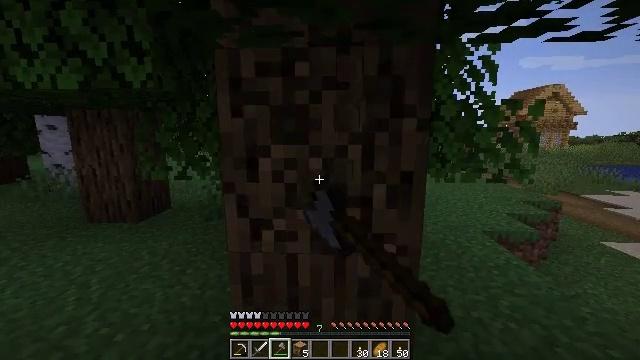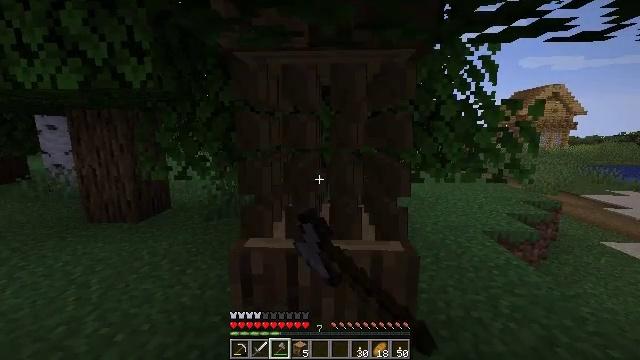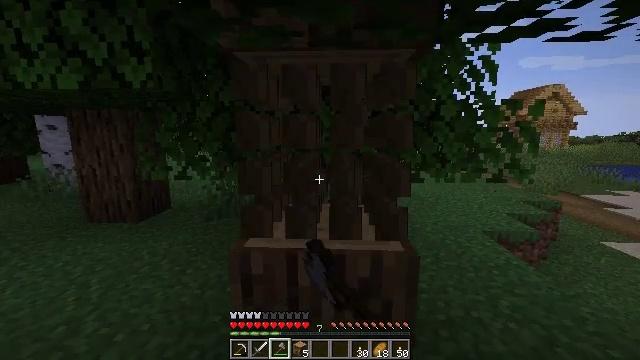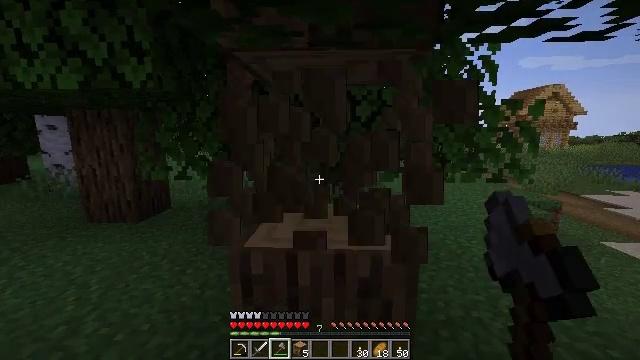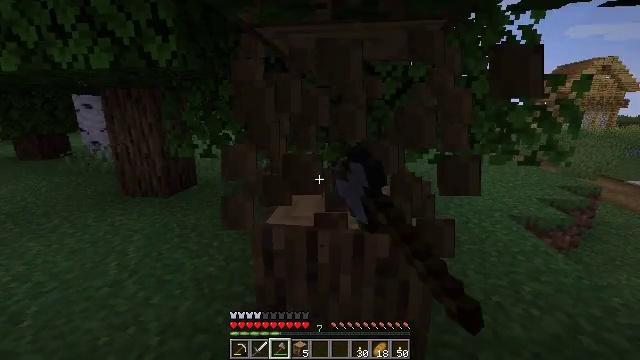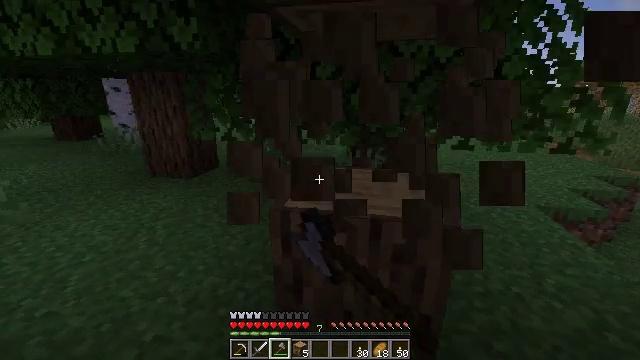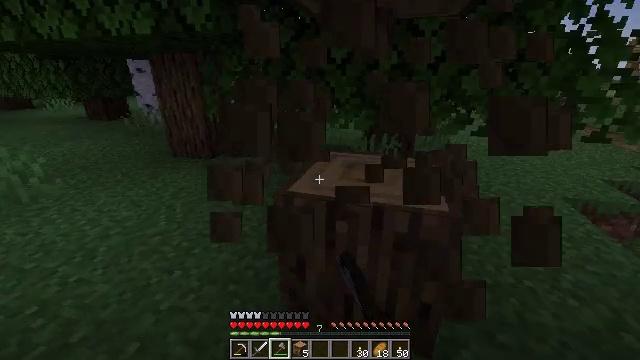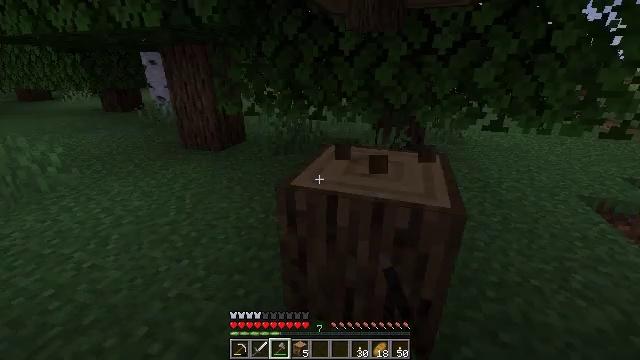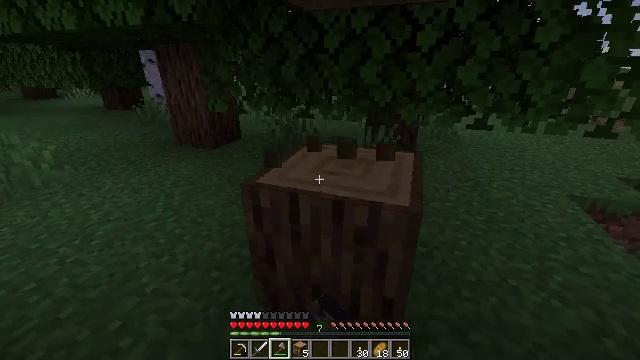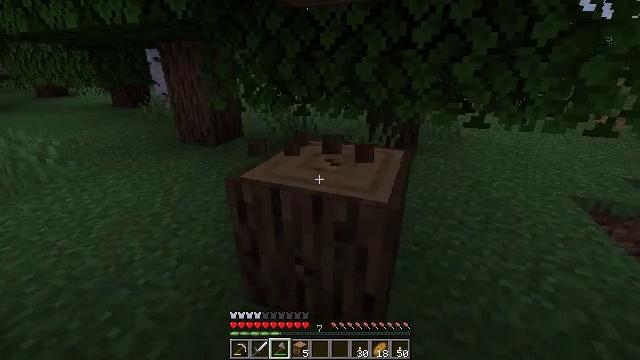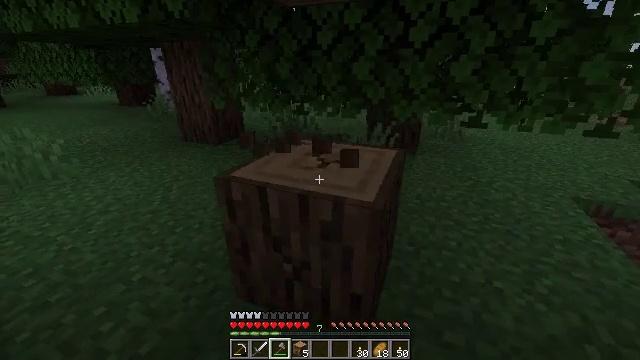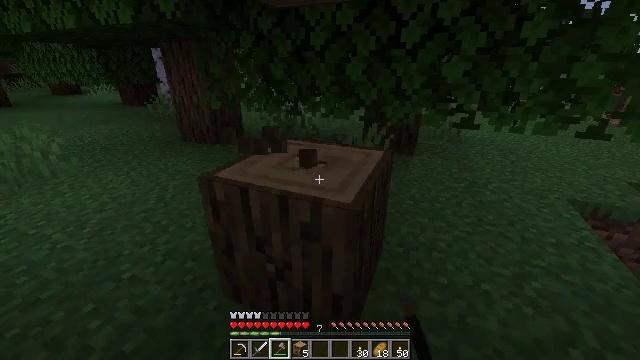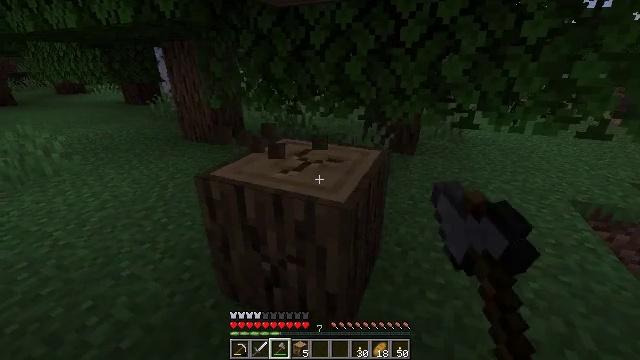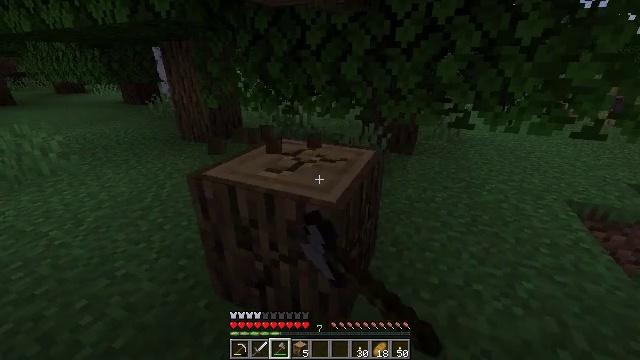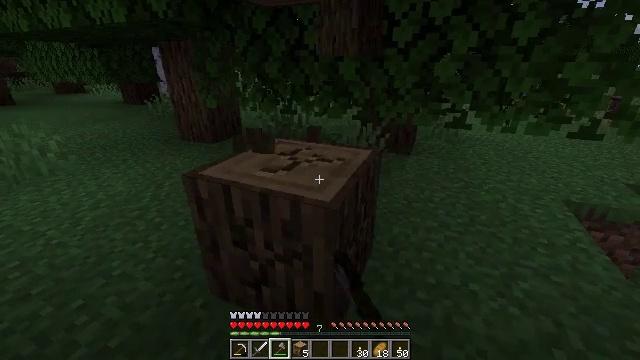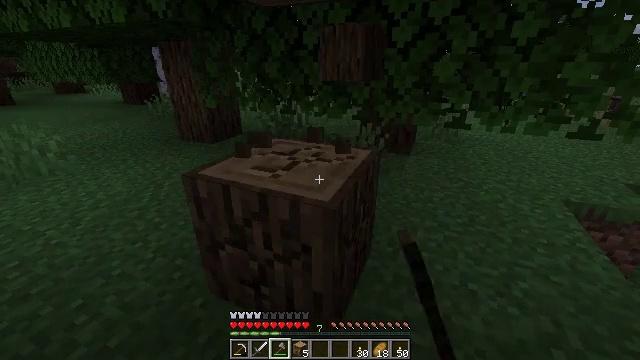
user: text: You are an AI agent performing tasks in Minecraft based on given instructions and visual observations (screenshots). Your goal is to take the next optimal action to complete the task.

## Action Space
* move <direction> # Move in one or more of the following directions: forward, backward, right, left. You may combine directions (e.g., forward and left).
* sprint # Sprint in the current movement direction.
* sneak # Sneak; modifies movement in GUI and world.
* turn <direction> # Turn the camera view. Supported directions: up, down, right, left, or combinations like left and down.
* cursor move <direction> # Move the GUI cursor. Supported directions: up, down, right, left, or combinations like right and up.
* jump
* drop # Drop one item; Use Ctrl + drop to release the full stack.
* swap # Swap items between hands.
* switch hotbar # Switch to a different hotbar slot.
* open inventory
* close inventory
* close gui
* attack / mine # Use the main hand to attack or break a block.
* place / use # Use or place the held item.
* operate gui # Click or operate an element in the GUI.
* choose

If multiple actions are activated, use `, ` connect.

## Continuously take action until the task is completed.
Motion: motion action
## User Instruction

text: Break the tree to get oak logs.
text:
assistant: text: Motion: attack / mine
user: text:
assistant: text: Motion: attack / mine
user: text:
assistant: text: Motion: attack / mine
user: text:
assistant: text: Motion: turn left and down, attack / mine
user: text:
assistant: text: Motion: turn left and down, attack / mine
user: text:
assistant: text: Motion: move right, turn left and down, attack / mine
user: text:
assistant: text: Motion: move right, turn left and down, attack / mine
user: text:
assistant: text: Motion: move right, turn left, attack / mine
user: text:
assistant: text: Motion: move right, turn left, attack / mine
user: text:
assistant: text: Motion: turn left, attack / mine
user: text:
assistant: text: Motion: attack / mine
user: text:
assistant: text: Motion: attack / mine
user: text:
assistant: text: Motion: attack / mine
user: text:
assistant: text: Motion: attack / mine
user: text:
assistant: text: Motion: attack / mine
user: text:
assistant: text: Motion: attack / mine
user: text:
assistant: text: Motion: attack / mine
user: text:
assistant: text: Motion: attack / mine
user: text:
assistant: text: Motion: attack / mine
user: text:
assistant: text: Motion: attack / mine
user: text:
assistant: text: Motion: attack / mine
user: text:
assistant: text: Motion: attack / mine
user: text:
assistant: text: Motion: attack / mine
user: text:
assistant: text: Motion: attack / mine
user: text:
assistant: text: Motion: attack / mine
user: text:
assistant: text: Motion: attack / mine
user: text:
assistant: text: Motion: attack / mine